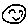
Label: smiley face